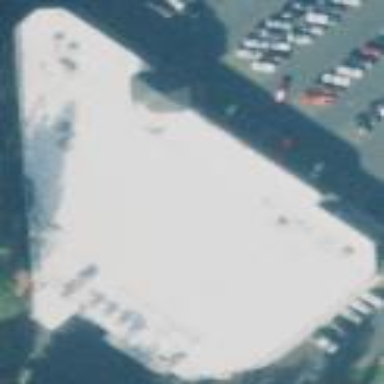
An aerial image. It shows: Building that houses supermarket.